Question: I successfully uploaded the edges file of my dataset but how can I create the network graph?

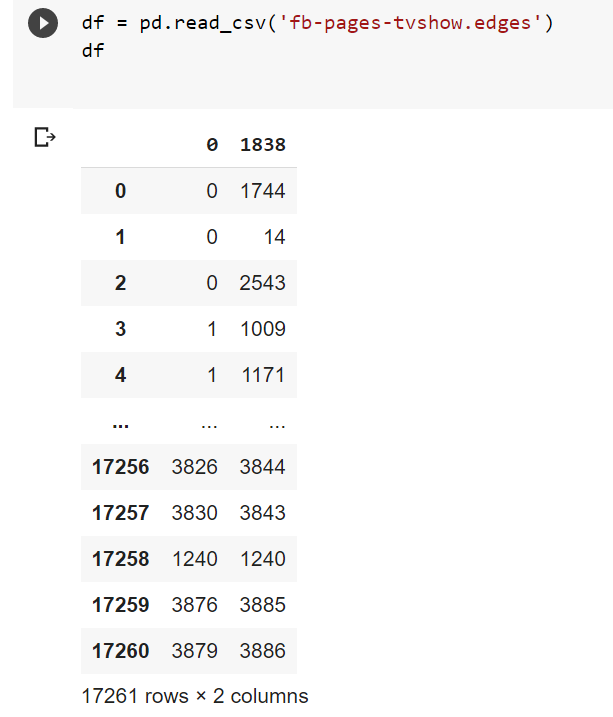
Answer: Here's 'networkx':
'''
import networkx as nx
import pandas as pd
# note that your file doesn't have column names
# passing 'names' to label the columns
df = pd.read_csv('file.csv', names=['a','b'])
# don't worry about 'source' and 'target'
G = nx.from_pandas_edgelist(df, source='a', target='b')
'''
Then 'G' is a bi-directional graph instance.